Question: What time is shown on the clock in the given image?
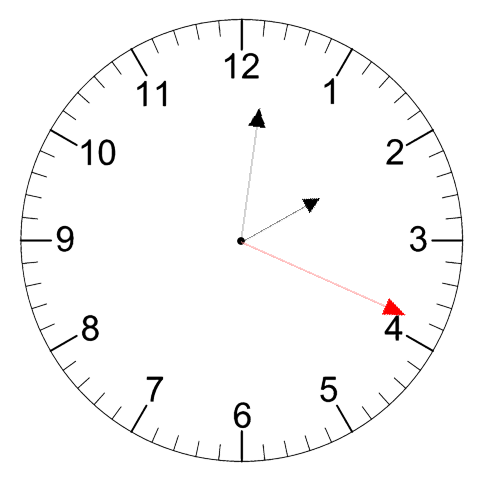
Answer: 02:01:19